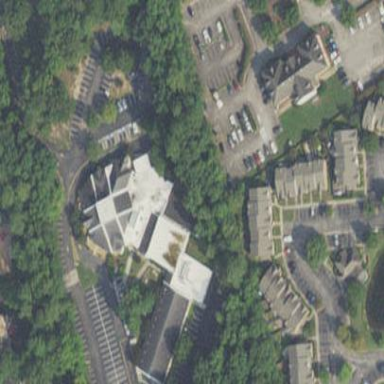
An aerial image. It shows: Building serving as place of worship.